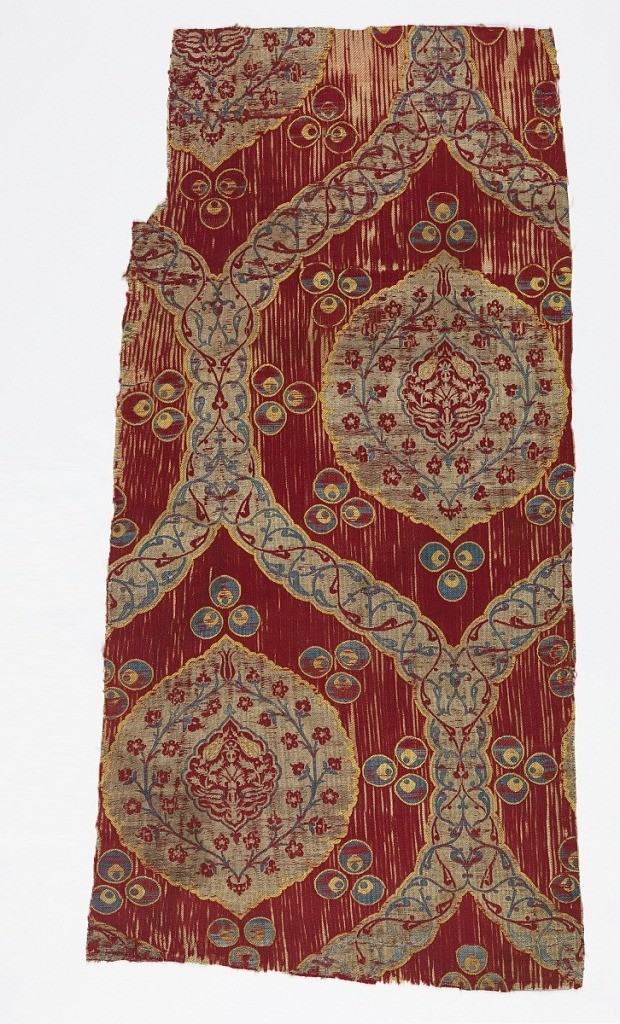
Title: Fragment
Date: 16th century
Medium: silk, metallic foil around silk core Technique: woven
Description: Bands with interlaced ornament forming ogives containing floral forms and cintamani balls.